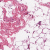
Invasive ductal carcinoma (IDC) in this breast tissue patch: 0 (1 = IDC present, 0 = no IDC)